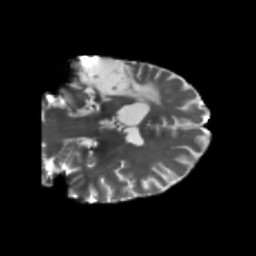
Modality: T2w
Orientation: coronal
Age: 43
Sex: male
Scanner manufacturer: siemens
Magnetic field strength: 3 T
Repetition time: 5.25 s
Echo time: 0.08 s